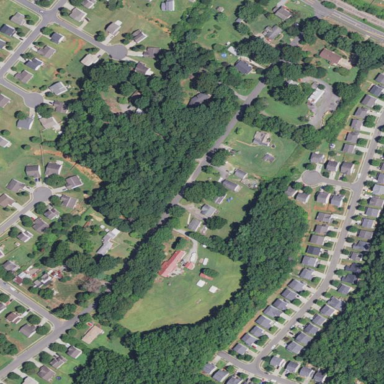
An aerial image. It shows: Residential area composed of single-family homes.